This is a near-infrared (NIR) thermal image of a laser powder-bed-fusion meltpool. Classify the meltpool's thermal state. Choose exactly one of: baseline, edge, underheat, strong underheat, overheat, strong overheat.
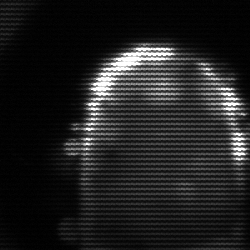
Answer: baseline